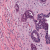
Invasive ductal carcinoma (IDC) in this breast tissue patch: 0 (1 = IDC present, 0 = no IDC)